Question: when i check out a new grails project from svn, i got some error:
> 1.The project was not built since its build path is incomplete. Cannot find
the class file for
groovy.lang.GroovyObject. Fix the
build path then try building this
project2.The type groovy.lang.GroovyObject cannot be resolved. It is indirectly
referenced from required .class files
i had config the grails path, and it can run-app well. but,still error warning.

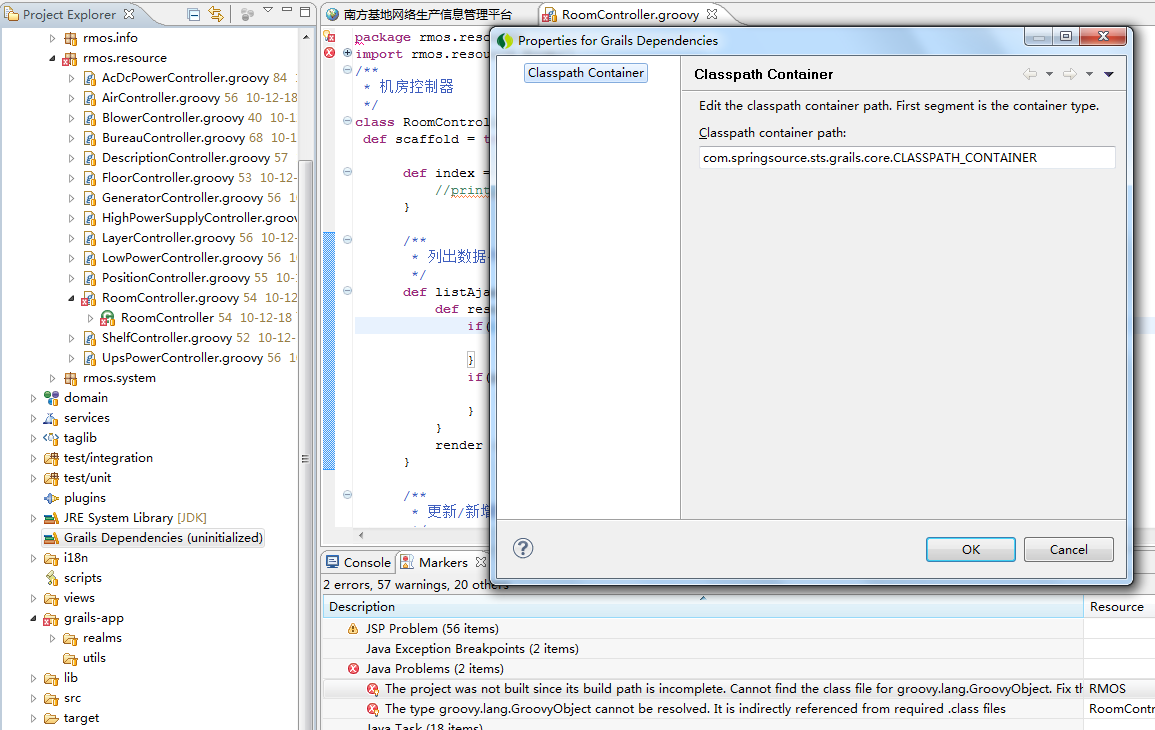
Answer: Solved by "grails tool -> refresh dependencies"